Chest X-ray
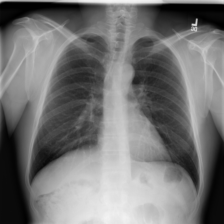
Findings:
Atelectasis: negative
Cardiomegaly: negative
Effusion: negative
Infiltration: negative
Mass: negative
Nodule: negative
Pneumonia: negative
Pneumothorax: negative
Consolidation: negative
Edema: negative
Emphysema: negative
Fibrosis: negative
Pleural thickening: negative
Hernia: negative